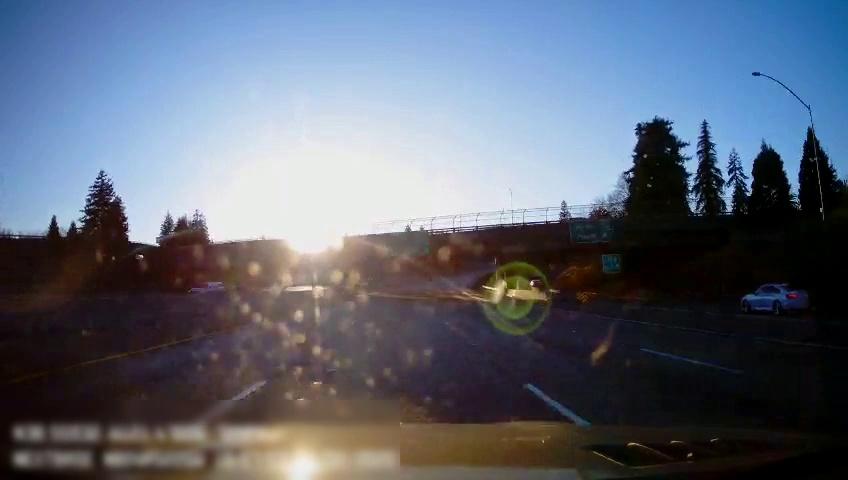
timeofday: Day
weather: Sunny
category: Drivable Space
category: Vehicles | SUV
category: Vehicles | Car
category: Vehicles | Car
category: Lanes | Alternate Lane
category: Lanes | Current Lane
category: Lanes | Current Lane
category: Lanes | Alternate Lane
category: Lanes | Alternate Lane
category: Traffic | Signs
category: Traffic | Signs
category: Traffic | Signs